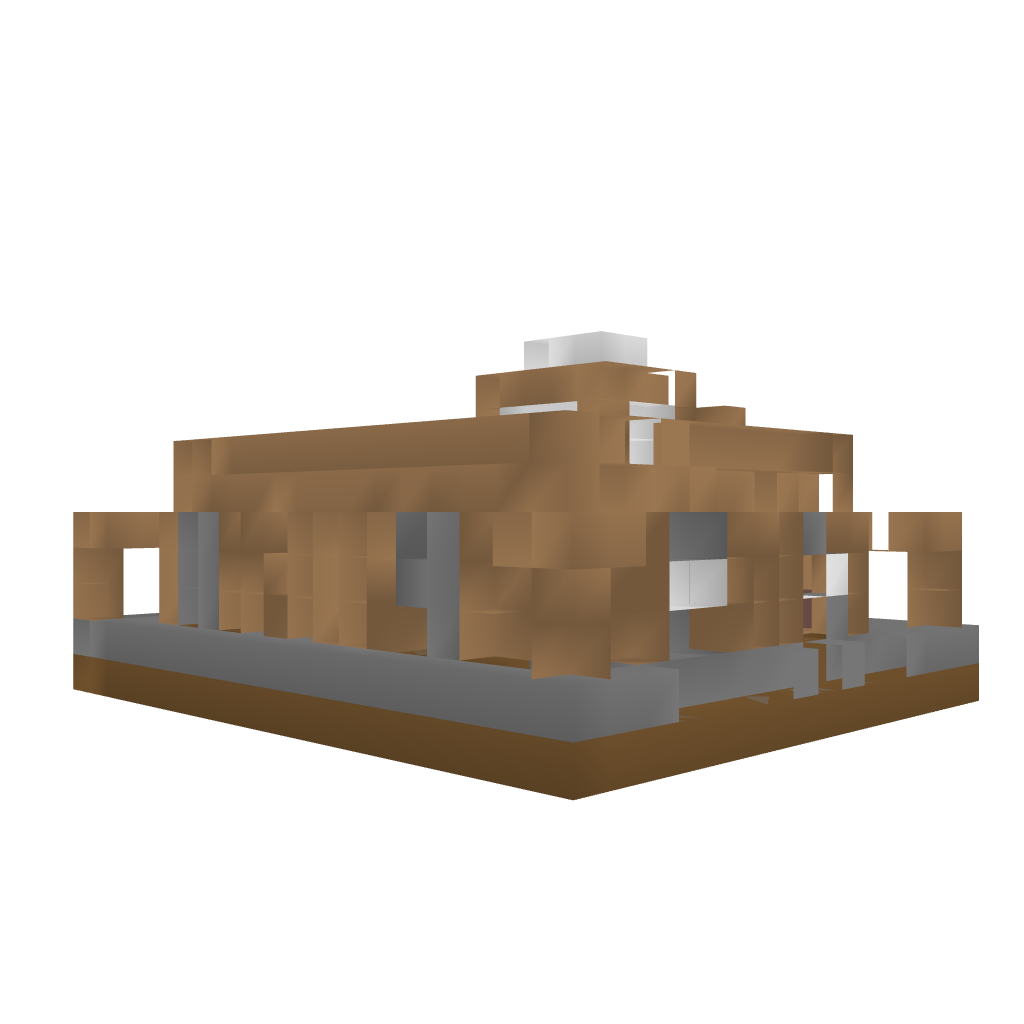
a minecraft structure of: Basic Library bad low quality